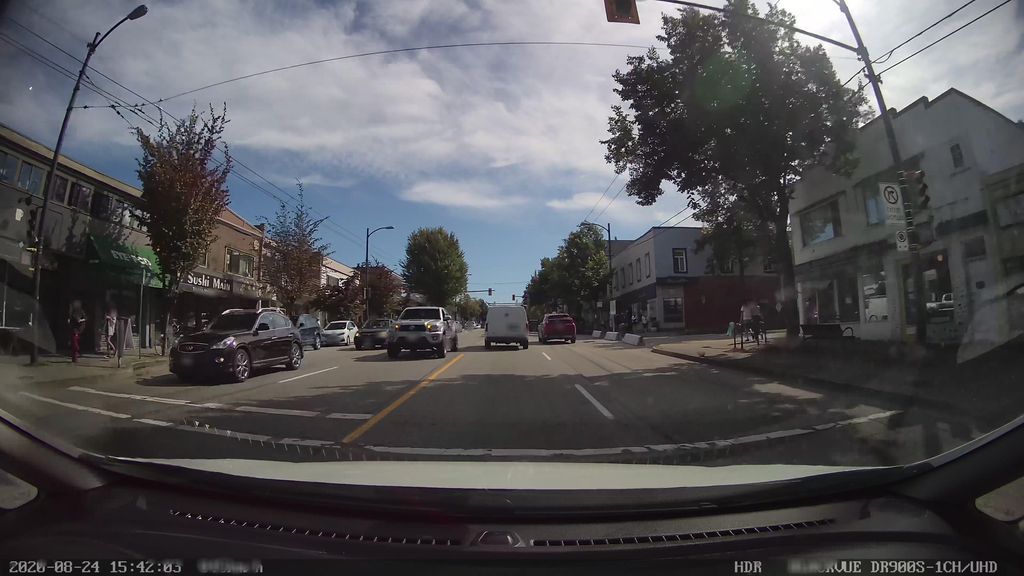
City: vancouver